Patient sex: M
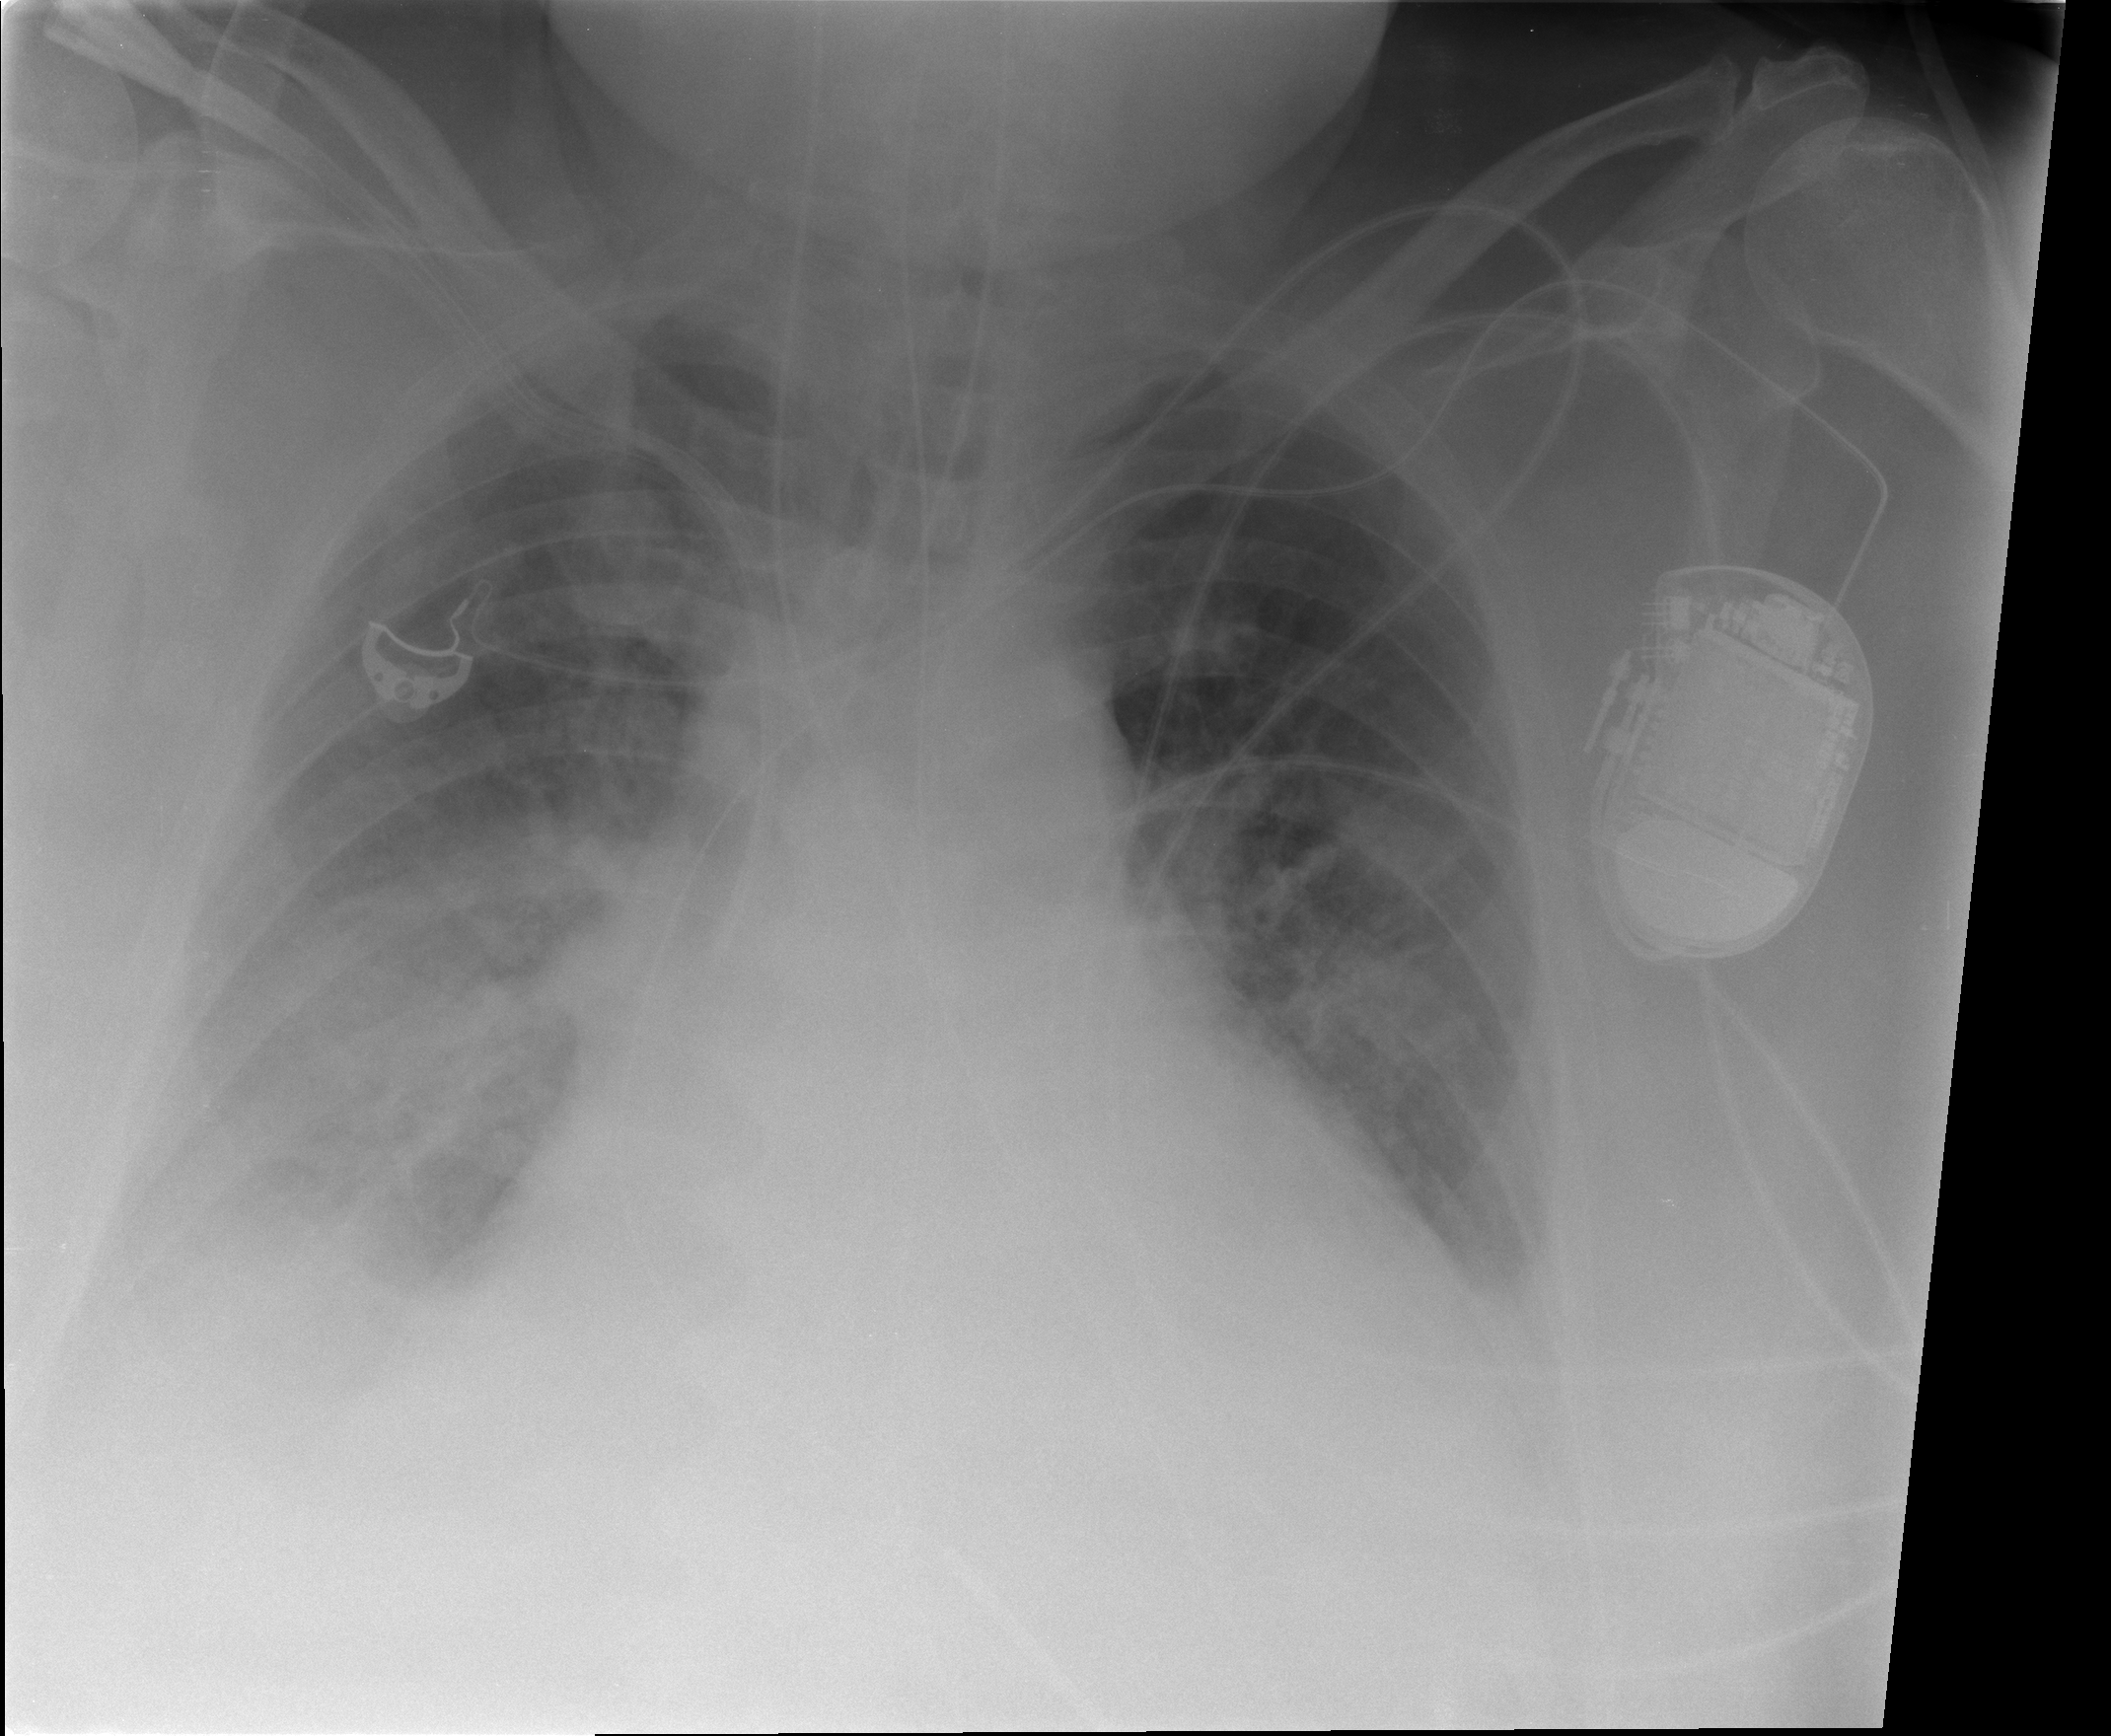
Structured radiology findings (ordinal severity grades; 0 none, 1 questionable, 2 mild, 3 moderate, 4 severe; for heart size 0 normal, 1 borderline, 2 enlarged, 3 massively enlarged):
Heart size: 2
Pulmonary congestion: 3
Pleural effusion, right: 2
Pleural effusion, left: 2
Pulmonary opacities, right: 0
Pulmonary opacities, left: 0
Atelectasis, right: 2
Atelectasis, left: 0